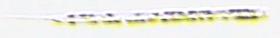
Label: Rhizosolenia